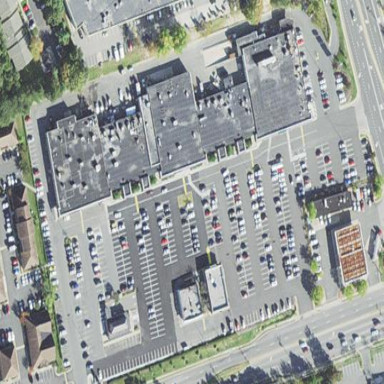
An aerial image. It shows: Retail area.